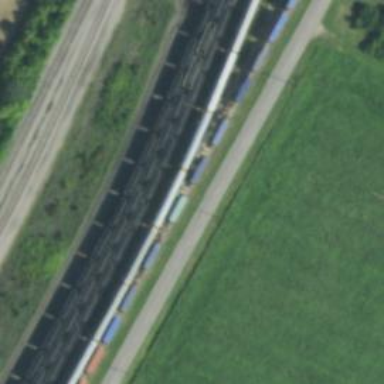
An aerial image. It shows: Railway yard.